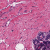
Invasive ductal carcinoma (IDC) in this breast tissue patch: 0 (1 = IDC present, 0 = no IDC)